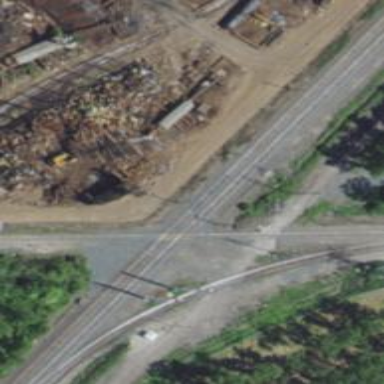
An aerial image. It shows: Railway crossing.